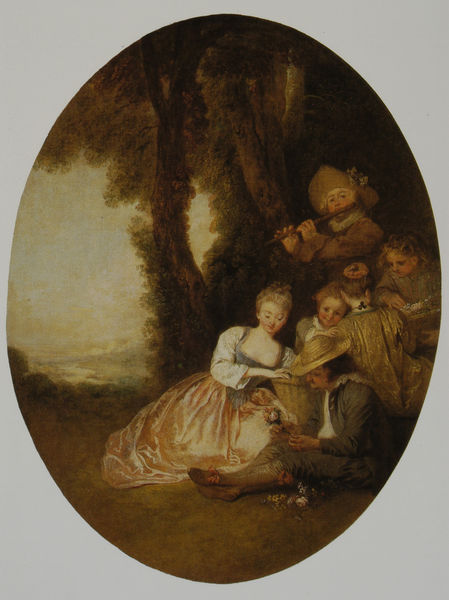
Titel: La déclaration attendue, Die erwartete Erklärung
Künstler: Antoine Watteau
Standort: Angers
Institution: Musée des Beaux-Arts
Schlagwörter: baum, blätter, gemälde, gruppe, himmel, mann, wolken, bäume, fluss, frauen, gelb, grün, landschaft, mädchen, ocker, sitzen, abend, blume, blumen, braun, frau, hut, hüte, kleid, kleider, köpfe, licht, männer, orange, blüten, wiese, gesellschaft, malerei, rock, gesichter, hemd, hose, jacke, barock, bluse, gesicht, knoten, instrument, öl, ebene, erde, ferne, horizont, natur, gewand, sitzend, familie, gewänder, kind, musik, musiker, rokoko, wald, kinder, oval, rund, ruhen, mieder, röcke, idylle, picknick, rast, romantik, hands, hat, men, people, white, women, country, dark, dress, girls, gold, old, painting, portrait, sitting, woman, spielen, strohhut, zopf, freizeit, flowers, gown, korb, pink, brown, hochsteckfrisur, weste, haarknoten, zigeuner, idyll, barfuß, genreszene, gruppenbild, flöte, querflöte, hand, flower, geschnürt, man, sky, tree, girl, landscape, young, blumenkranz, sun, trees, child, blütenkranz, evening, forest, grass, river, view, schäfer, mother, hats, miniatur, flötenspiel, flötenspieler, stohhut, spielzeug, children, reading, roses, rural, musizierend, basket, clothes, leaves, music, neck, pastoral, trunk, family, art, beauty, ground, shoes, musician, picknik, circle, home, traversflöte, finger, fingers, sunset, sleep, sleeping, baby, flute, kids, playing, bronze, tan, father, round, kid, straw, dekolette, vista, listening, picnic, hans, baroch, ländliches konzert, sechs personen, liederabend, relaxing, laying down, flöt, strohhuht, scne, fife, musican, silks, blrown, ikd